Aerial crown-view tile of a tropical tree (Barro Colorado Island, Panama), acquired 20250217:
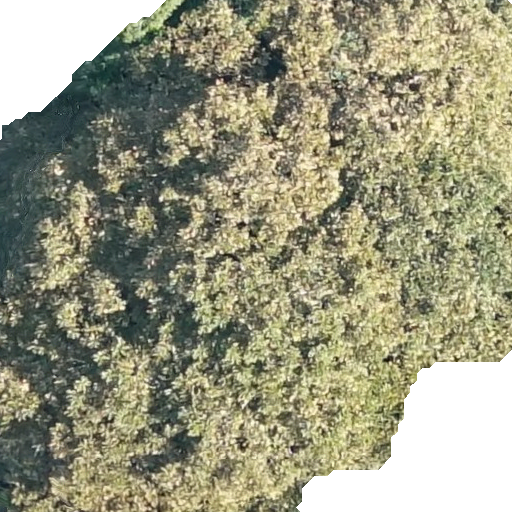
Species: Dipteryx oleifera
GBIF accepted scientific name: Dipteryx oleifera
Crown area: 407.711 m²